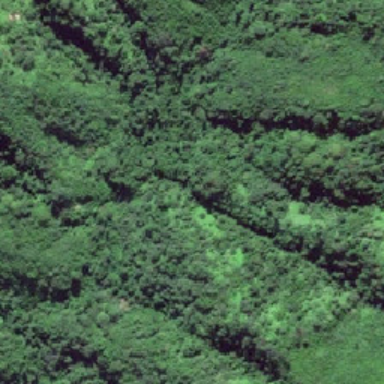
The trees in the forest are one by one .